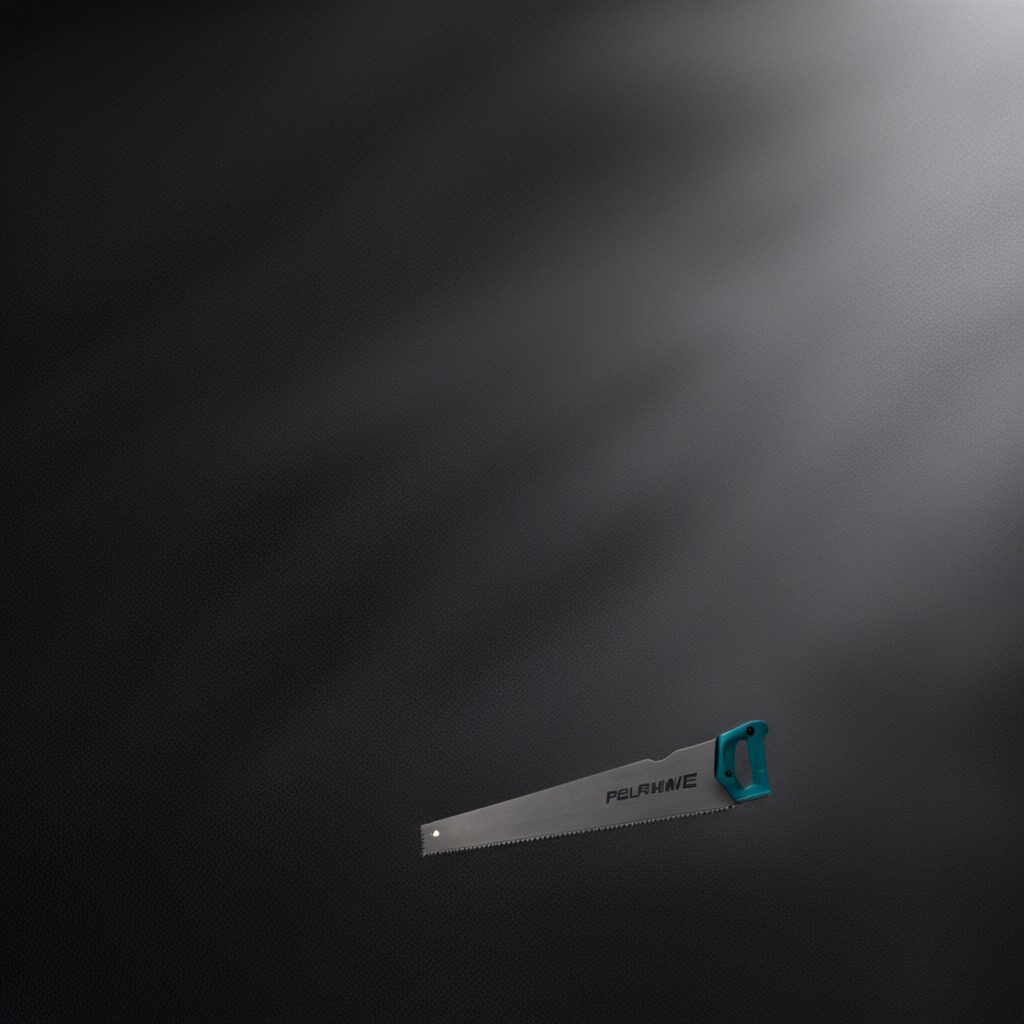
A metal saw lies on a clean granite tabletop covered with a black rubber mat inside a workshop under bright overhead lighting crisp shadows high clarity worn but beneath the mat.